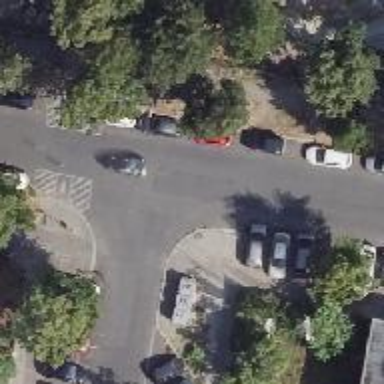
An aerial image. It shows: Residential road with asphalt surface. There is parking lane on the right and half-on-kerb parking on the left.